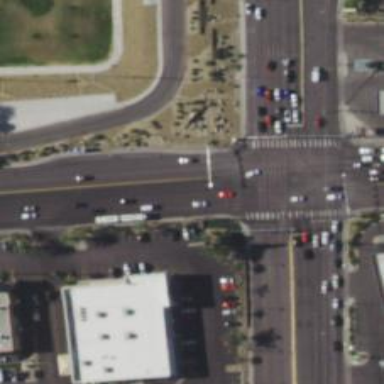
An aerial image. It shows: Solid stop line on the road.